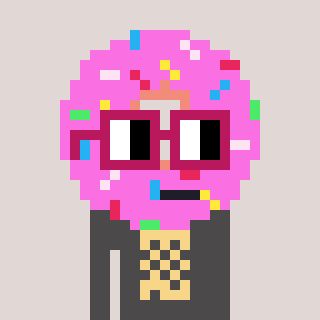
a pixel art character with square dark red glasses, a doughnut-shaped head and a grayscale-colored body on a warm background